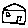
Label: house